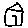
Label: house